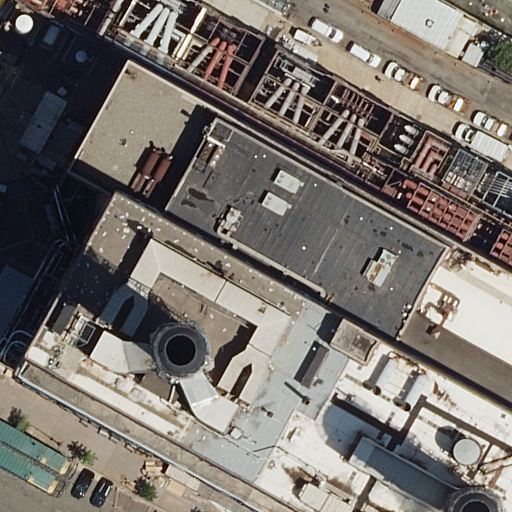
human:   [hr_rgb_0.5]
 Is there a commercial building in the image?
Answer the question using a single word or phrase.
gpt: no

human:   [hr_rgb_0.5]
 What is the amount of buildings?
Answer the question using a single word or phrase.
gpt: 1

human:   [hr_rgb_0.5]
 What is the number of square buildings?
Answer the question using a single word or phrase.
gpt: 0

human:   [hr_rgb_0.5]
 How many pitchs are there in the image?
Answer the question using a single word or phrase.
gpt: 1

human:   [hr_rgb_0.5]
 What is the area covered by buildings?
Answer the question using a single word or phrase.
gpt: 56m2

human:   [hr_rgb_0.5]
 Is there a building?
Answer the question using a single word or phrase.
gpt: yes

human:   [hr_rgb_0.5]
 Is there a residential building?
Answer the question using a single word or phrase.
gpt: no

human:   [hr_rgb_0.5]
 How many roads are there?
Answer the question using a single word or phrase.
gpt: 4

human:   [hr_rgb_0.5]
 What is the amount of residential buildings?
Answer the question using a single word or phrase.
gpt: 0

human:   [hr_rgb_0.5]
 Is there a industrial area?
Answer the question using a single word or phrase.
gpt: yes

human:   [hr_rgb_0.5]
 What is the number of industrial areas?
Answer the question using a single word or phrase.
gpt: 1

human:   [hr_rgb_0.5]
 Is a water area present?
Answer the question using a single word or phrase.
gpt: no

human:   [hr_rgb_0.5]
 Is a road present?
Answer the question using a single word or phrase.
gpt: yes

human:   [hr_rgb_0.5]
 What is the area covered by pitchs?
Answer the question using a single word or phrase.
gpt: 61m2

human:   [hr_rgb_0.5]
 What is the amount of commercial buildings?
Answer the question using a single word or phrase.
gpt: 0

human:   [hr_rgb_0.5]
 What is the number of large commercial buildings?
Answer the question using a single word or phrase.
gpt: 0

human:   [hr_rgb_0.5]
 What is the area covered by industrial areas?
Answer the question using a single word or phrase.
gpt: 10218m2

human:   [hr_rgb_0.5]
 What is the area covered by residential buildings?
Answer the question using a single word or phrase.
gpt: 0m2

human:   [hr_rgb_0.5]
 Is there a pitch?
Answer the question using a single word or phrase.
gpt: yes

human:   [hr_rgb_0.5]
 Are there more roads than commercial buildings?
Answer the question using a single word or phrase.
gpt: yes

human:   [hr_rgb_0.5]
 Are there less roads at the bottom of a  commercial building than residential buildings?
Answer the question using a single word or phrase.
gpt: no

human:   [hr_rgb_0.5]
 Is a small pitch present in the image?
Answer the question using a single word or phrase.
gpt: yes

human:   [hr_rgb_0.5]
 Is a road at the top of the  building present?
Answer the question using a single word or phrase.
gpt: yes

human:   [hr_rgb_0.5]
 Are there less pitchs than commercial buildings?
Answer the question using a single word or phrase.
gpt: no

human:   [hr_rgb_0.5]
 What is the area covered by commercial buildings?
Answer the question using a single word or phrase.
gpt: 0m2

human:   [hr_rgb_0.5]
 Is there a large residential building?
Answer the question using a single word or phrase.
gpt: no

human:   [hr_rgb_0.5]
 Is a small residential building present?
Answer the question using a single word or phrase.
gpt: no

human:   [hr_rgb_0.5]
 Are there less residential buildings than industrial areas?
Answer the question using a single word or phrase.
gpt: yes

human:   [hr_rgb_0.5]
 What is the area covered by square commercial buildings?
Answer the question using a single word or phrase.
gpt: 0m2

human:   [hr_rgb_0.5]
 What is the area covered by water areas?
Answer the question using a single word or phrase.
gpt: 0m2

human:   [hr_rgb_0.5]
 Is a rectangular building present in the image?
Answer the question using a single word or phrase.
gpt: yes

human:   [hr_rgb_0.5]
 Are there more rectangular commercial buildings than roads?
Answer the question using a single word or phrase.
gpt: no

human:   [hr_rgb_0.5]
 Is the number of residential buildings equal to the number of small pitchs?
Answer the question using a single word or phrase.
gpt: no

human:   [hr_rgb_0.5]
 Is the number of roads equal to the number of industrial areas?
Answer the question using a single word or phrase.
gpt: no

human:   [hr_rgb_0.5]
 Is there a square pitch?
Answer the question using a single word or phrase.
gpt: no

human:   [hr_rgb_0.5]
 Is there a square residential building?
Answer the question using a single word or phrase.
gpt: no

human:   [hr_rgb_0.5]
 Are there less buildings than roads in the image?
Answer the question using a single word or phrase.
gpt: yes

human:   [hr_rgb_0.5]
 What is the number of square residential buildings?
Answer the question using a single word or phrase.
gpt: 0

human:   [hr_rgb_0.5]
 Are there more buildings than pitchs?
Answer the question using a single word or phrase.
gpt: no

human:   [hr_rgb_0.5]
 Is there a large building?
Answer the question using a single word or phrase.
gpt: no

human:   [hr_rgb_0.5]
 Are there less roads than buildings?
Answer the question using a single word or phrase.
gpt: no

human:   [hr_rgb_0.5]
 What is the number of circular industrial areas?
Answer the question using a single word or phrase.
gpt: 0

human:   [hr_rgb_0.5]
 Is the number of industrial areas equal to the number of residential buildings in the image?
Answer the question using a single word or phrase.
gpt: no

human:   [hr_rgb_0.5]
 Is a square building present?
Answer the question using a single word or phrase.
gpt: no

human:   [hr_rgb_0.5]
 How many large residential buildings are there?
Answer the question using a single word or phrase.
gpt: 0

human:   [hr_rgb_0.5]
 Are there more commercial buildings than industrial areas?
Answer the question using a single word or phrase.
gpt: no

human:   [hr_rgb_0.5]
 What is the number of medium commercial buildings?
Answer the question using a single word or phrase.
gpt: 0

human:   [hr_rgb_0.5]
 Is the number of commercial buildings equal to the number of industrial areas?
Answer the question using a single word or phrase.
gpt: no

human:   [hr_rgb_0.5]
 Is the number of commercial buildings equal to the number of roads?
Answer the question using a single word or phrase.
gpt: no

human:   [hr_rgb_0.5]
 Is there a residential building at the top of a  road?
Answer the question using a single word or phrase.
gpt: no

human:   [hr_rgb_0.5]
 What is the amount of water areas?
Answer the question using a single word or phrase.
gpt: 0

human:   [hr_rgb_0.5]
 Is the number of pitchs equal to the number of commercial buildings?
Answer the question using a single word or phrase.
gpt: no

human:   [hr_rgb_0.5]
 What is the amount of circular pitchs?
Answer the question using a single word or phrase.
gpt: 0

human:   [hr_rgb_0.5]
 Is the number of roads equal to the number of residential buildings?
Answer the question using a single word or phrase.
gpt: no

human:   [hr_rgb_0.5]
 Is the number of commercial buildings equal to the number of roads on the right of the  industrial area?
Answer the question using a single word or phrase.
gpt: no

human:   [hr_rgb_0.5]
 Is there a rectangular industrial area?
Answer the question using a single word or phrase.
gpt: no

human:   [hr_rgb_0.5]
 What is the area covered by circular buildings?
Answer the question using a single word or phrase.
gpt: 0m2

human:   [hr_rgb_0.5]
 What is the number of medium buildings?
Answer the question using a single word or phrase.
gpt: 0

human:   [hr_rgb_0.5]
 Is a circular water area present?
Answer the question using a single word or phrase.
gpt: no

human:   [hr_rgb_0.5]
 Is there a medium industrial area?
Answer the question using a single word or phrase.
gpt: no

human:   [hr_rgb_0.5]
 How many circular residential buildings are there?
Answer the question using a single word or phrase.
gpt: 0

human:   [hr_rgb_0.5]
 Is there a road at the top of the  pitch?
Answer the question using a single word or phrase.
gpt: no

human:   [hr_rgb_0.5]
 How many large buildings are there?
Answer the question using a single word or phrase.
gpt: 0

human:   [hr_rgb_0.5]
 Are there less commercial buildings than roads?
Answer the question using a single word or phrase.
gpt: yes